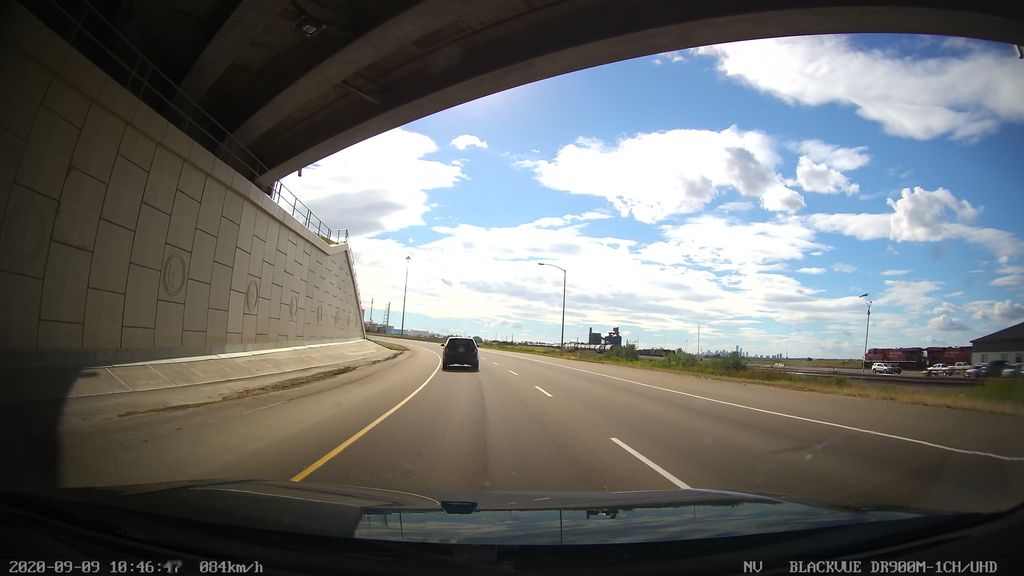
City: edmonton